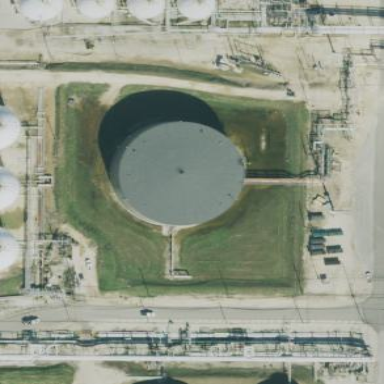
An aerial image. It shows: Building with storage tank.